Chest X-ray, AP view. Patient: 37 years old, sex M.
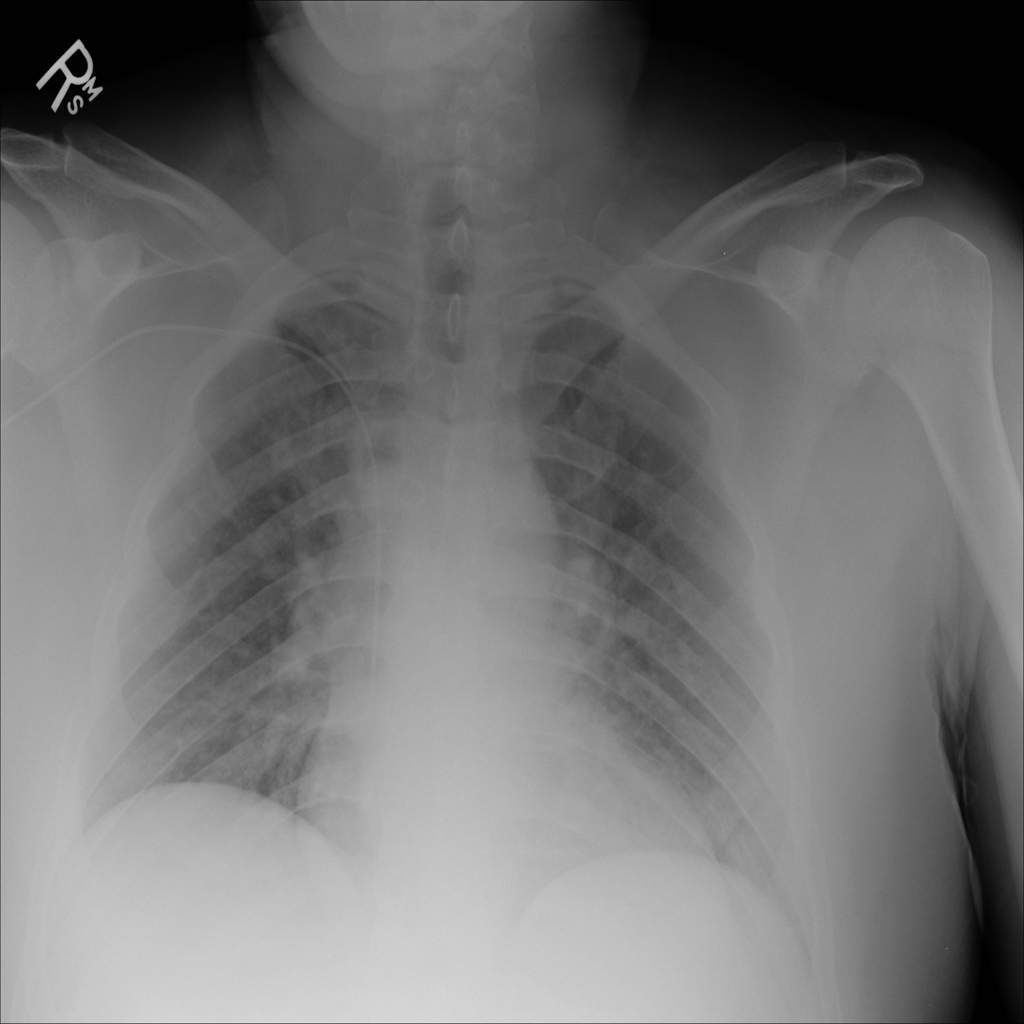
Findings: No Finding